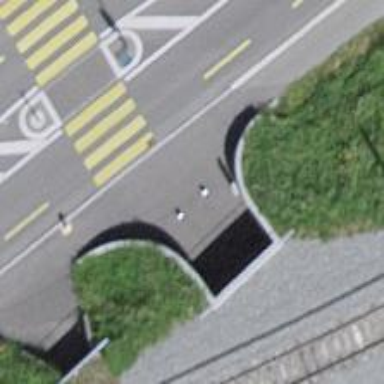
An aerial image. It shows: Bollard barrier.